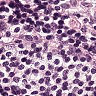
Metastatic tissue present: no